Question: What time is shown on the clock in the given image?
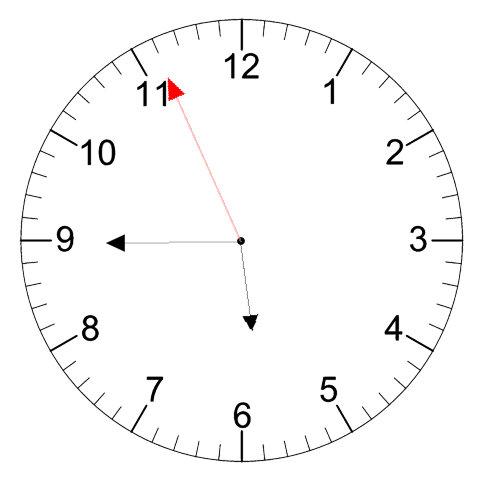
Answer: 05:44:56